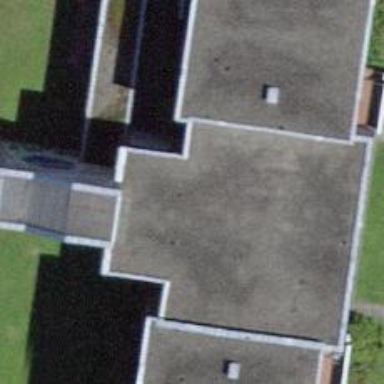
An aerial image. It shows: School.